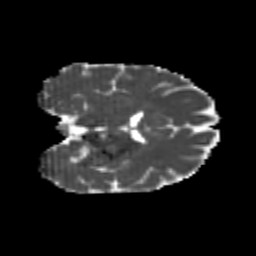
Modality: MD
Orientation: coronal
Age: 25
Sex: female
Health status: healthy
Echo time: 0.074 s